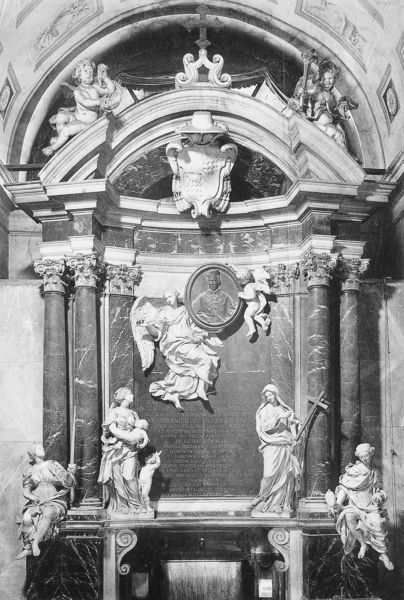
Titel: Denkmal für Kardinal Carlo Bonelli
Künstler: Ercole Ferrata
Standort: Rom, S. Maria sopra Minerva (EU - I - Latium)
Schlagwörter: marmor, schwarz, säulen, weiss, architektur, rahmen, sockel, portrait, kirche, decke, kind, engel, putte, skulptur, schrift, bogen, giebel, figuren, kuppel, bischof, inschrift, foto, bögen, medaillon, kreuz, schwarzweiss, altar, kapitelle, wappen, voluten, kassetten, heilige, emblem, putten, mamor, segmentgiebel, kleriker, weiße figuren, grabmak